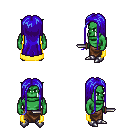
a pixel art fantasy rpg character, male body template, orc, green skin, yellow cape, robe skirt, blue extra-long hairstyle, metal boots, dagger, four views (front, back, left, right), 2x2 character sprite sheet, small pixel art, hard edges, no anti-aliasing